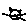
Label: cat